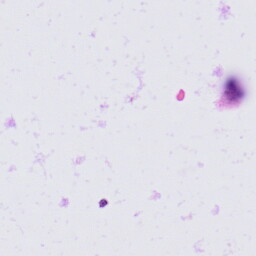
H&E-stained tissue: Skin